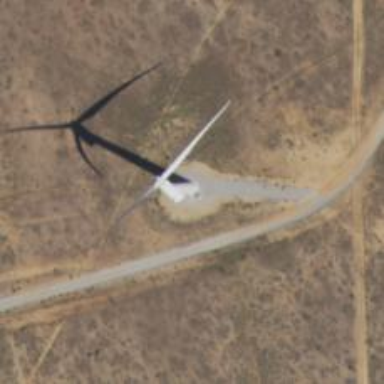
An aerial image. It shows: Wind generator powered by horizontal-axis wind turbine.